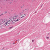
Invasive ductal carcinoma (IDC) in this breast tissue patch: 0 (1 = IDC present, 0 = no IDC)